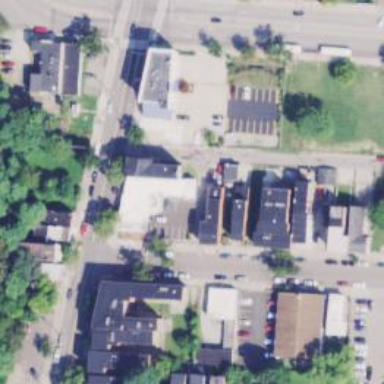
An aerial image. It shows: Alley classified as service road.